Field crop: tomato
Growth stage: 1
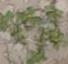
Species: portulaca